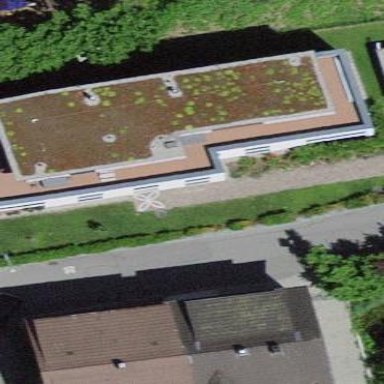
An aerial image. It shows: Building with hipped roof shape.